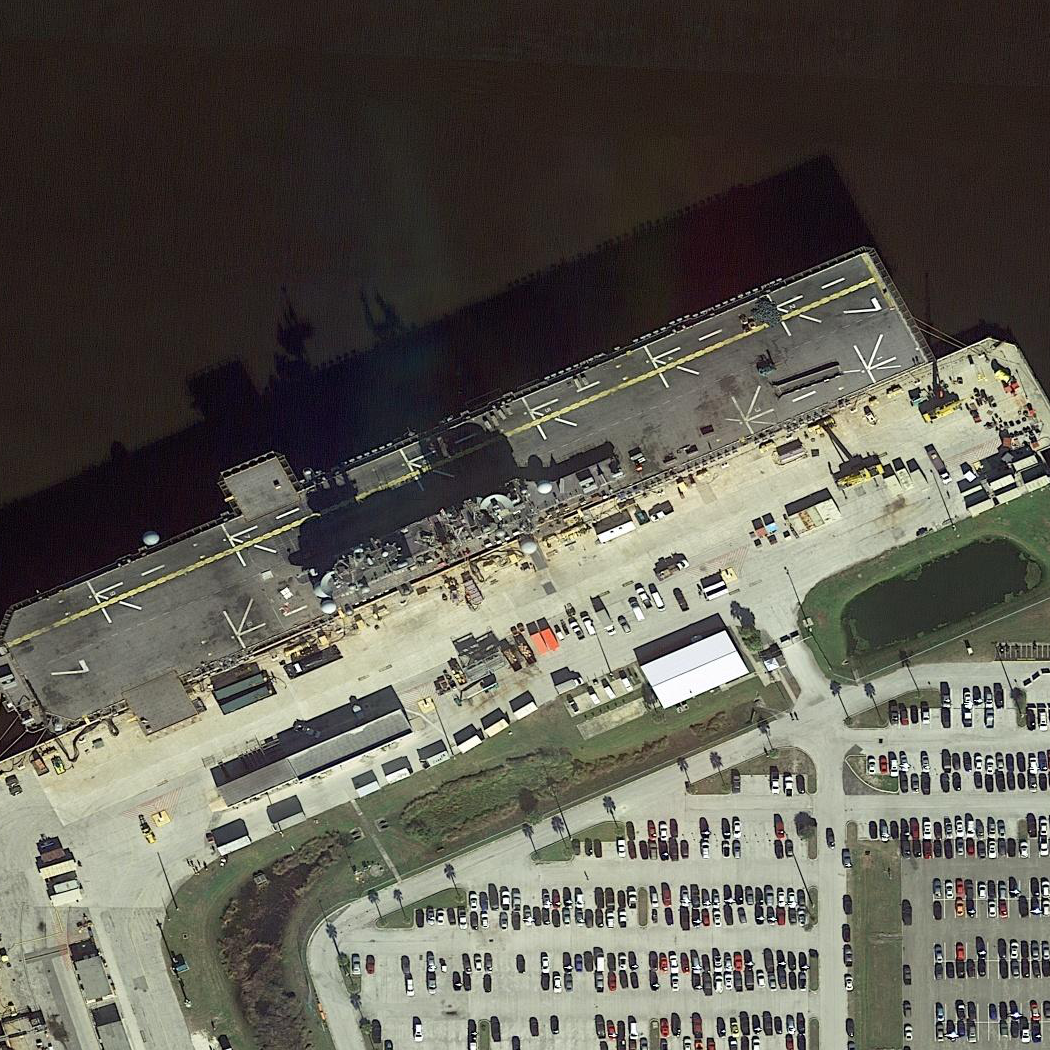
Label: Wasp-class_assault_ship